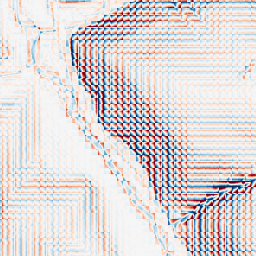
Category: wavelet
Decomposition family: wavelet_biorthogonal
Decomposition parameters: wavelet: bior1.3
level: 3
Upsampling method: quadratic
Upsampling parameters: scale: 2
Upsampling scale: 2